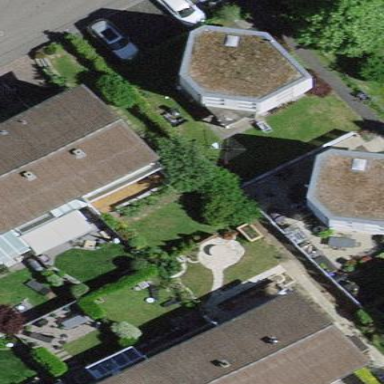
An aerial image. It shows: Terrace building.